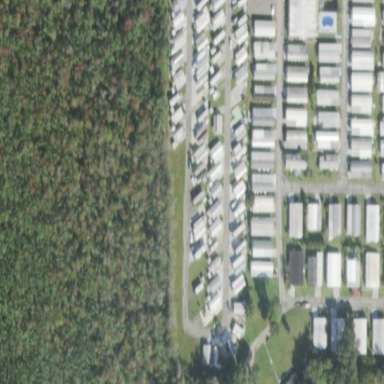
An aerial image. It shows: Residential area that serves as trailer park.